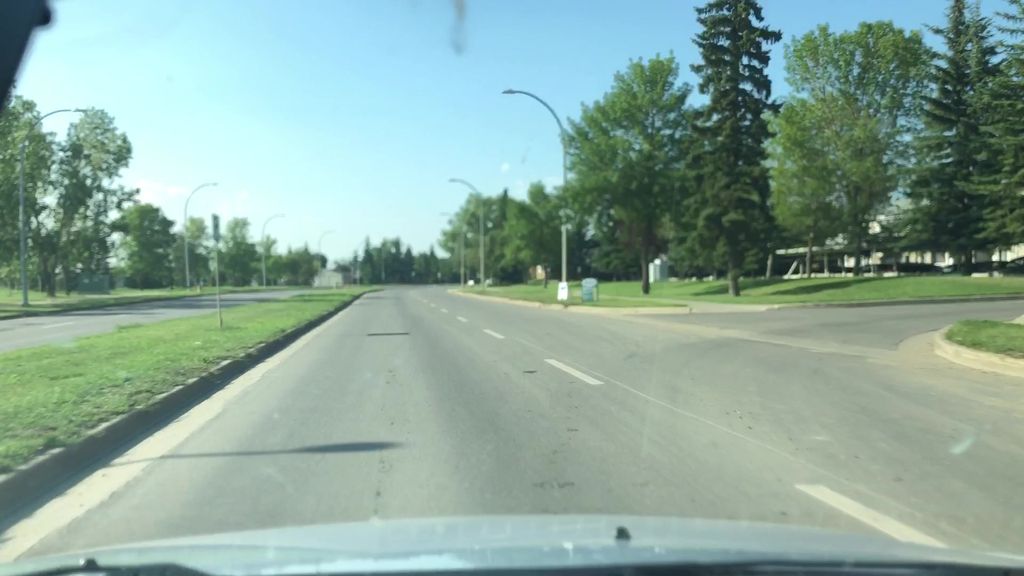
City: edmonton